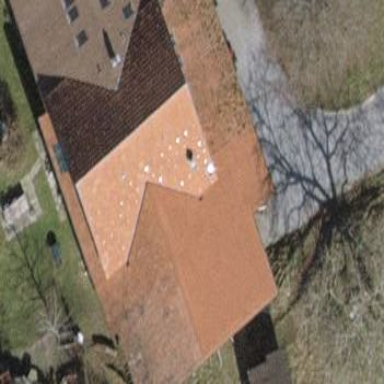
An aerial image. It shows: Detached building.